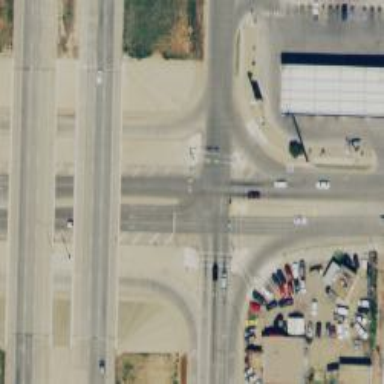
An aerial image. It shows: Secondary road with frontage road.